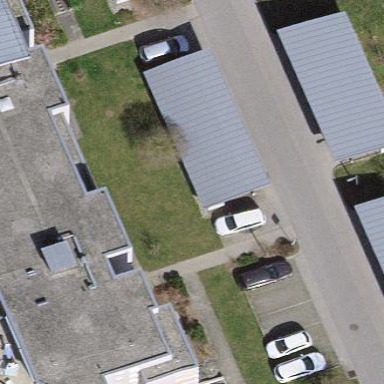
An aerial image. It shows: Shed building.